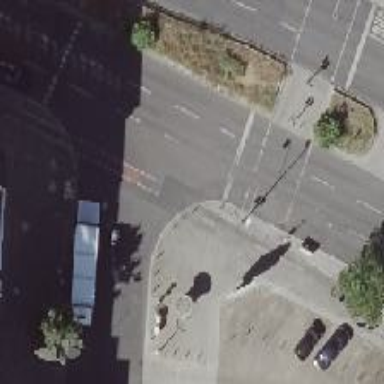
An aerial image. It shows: Unmarked crossing on the road.